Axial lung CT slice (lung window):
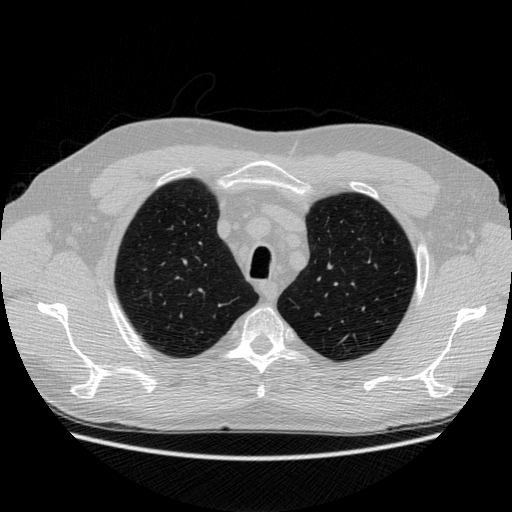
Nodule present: no